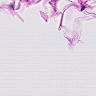
Metastatic tissue present: no